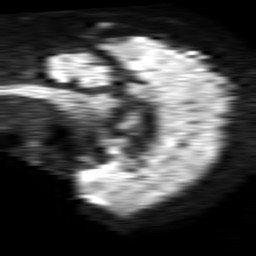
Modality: TRACE
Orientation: sagittal
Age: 68
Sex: male
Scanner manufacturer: philips
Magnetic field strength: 1.5 T
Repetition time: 4.6 s
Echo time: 0.08517 s